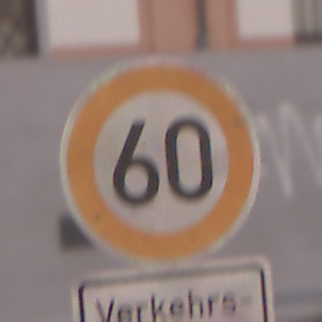
Verkehrszeichen: Geschwindigkeit60
Zusatzzeichen unten: HinweisGeaenderteVorfahrtVerkehrsfuehrungVerkehrsregelung2
Umgebung: Outdoor, Urban
Tageszeit: MorningAfternoon
Wetter: PartlyCloudy
Licht: Natural
Jahreszeit: NotSpecified
Kontrast: LowContrast